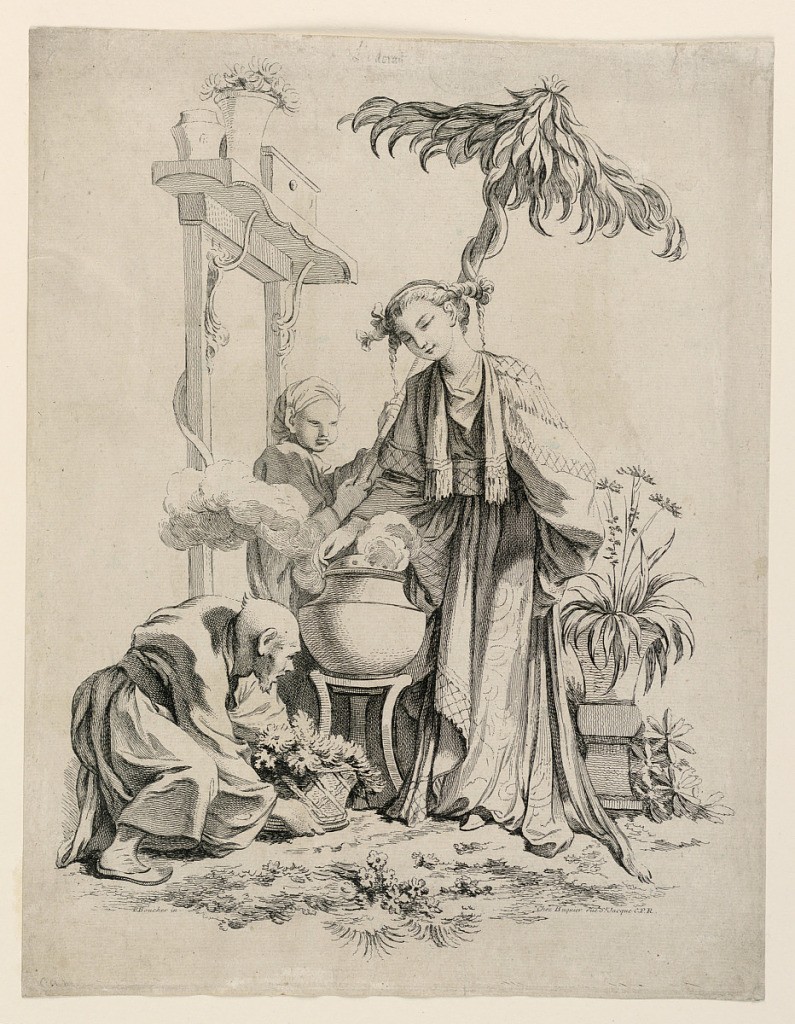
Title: L'Odorat (Smell) from the series Les Cinq Senses (The Five Senses)
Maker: François Boucher, French, 1703–1770
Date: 1720–1770
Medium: Etching and engraving on paper
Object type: Print
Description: Allegorical scene depicting the sense of smell. An ornately robed woman stands at center, above a pot with steam or smoke billowing out. Two smaller figures surround her. One bends down to present a pot with flowers, and the other holds a parasol of leaves above the central figure's head. Architectural and floral elements surround.